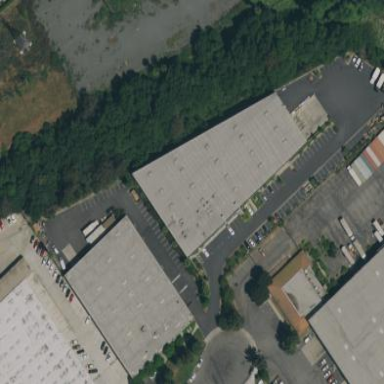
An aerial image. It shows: Warehouse building.